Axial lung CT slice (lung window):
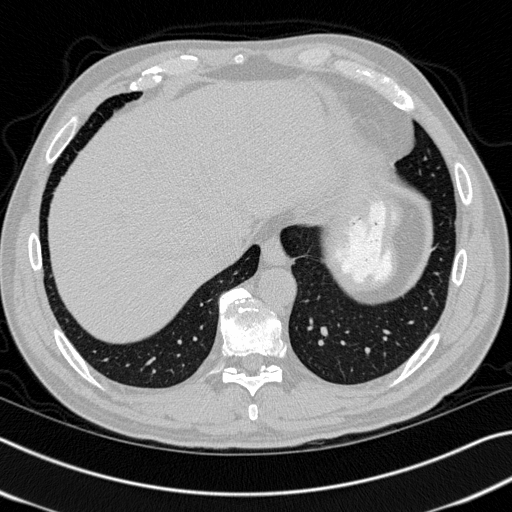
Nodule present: no